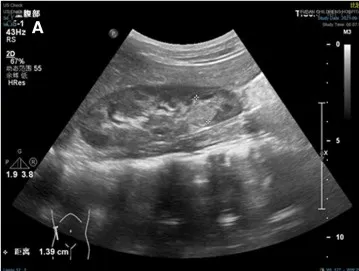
Preoperative ultrasound results. (A) Ultrasound showed a moderate echogenic area at the dorsal side of the lower pole of the right kidney.
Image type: radiology (ultrasound)